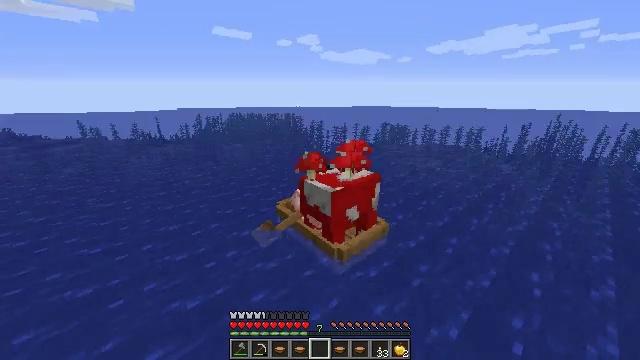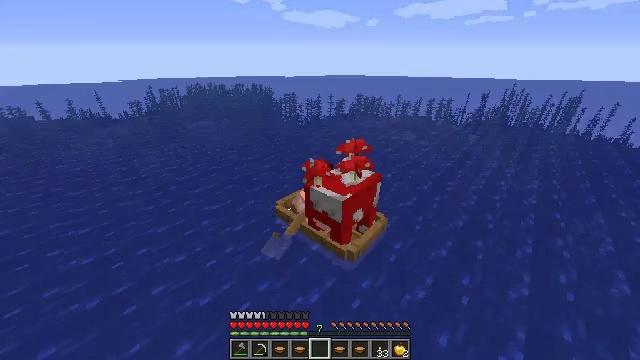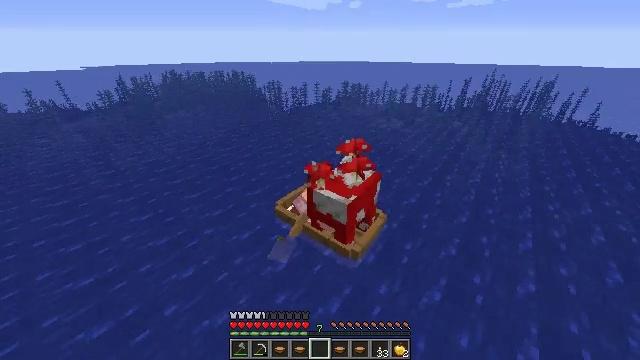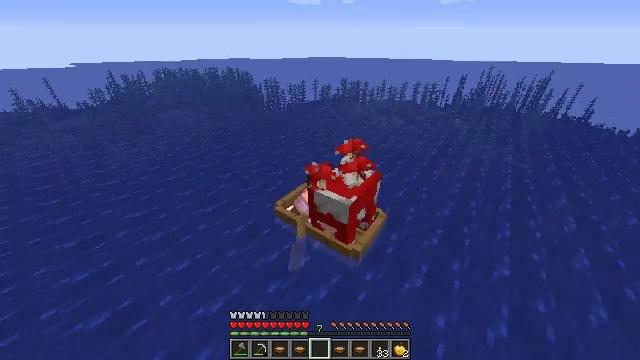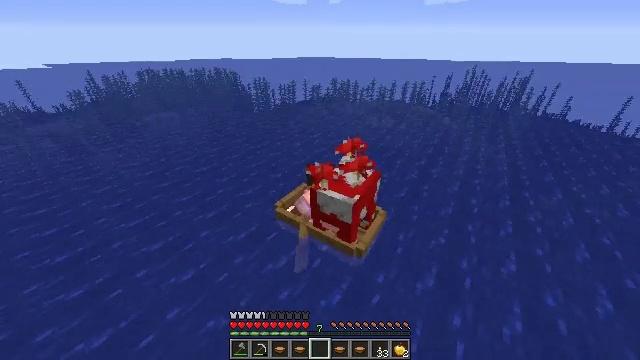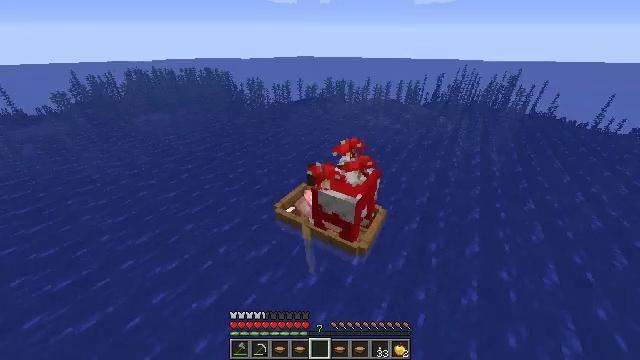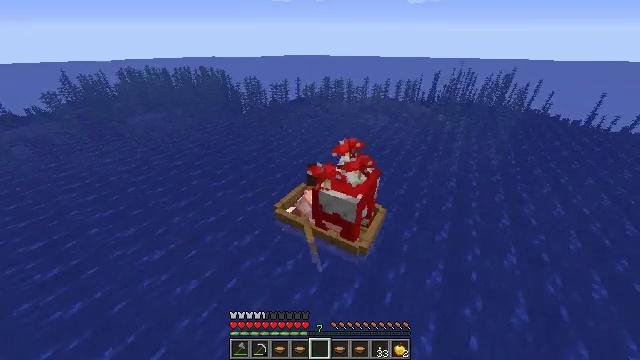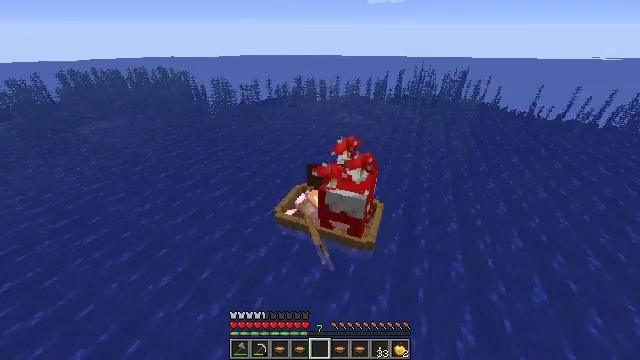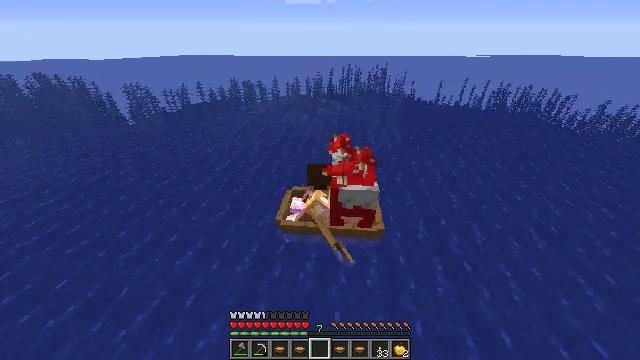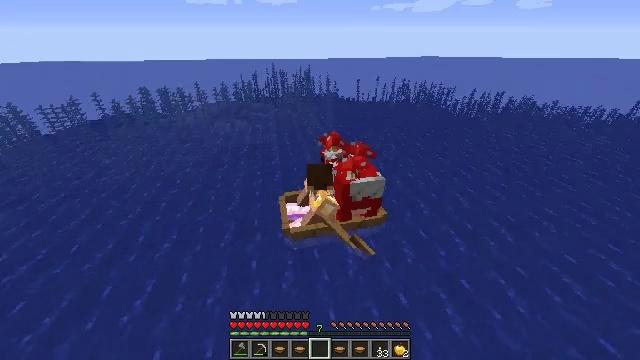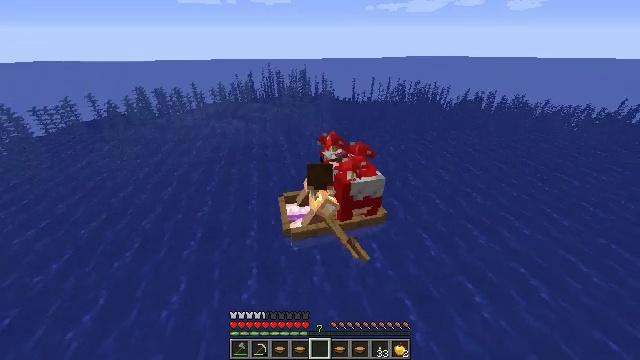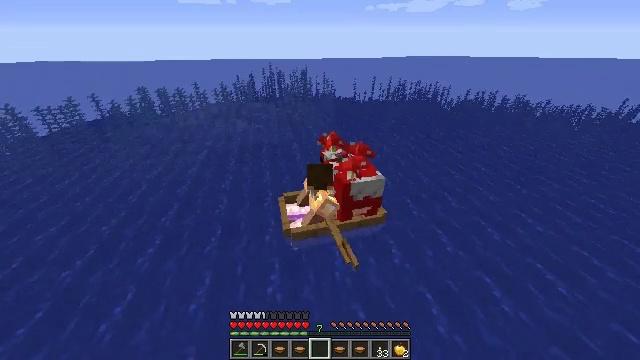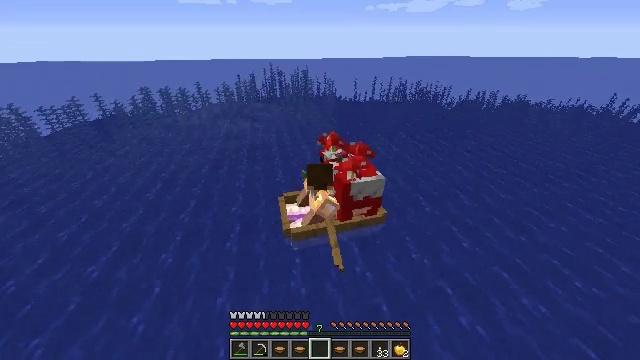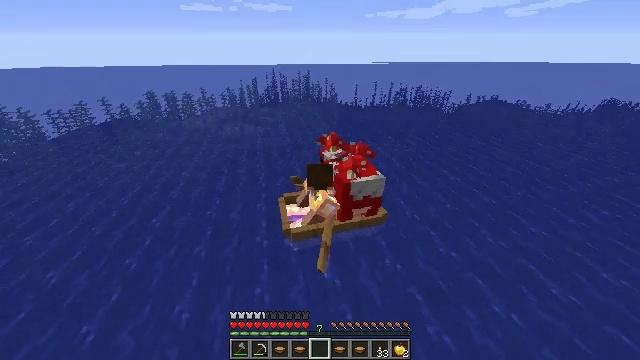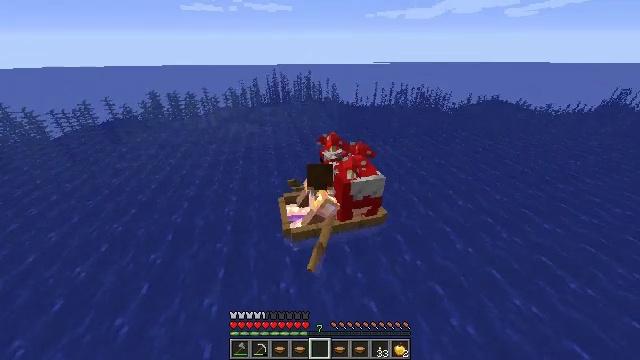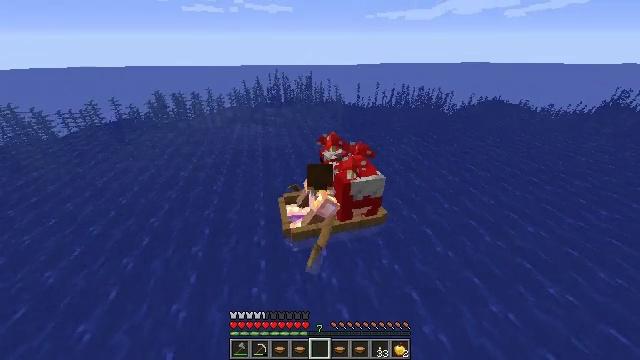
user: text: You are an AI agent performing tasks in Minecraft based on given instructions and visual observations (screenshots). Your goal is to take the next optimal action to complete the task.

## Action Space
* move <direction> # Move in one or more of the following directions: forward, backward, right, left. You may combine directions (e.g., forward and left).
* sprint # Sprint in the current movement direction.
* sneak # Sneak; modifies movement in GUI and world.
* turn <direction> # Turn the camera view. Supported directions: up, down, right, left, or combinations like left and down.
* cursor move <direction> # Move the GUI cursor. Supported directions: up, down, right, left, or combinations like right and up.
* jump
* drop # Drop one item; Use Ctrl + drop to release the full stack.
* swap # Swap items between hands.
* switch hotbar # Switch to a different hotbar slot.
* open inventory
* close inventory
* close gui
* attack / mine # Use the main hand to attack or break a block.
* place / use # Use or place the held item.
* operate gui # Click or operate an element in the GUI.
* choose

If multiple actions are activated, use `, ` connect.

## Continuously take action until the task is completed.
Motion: motion action
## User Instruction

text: Remove a mushroom stew from the inventory.
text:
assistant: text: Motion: move forward, sprint, turn right and down
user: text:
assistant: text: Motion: move forward, sprint, turn right and down
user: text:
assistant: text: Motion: move forward, sprint, turn right
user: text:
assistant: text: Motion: move forward, sprint, turn right
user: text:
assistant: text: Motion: move forward, sprint, turn right
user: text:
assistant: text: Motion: move forward, sprint, turn right
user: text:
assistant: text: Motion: move forward, sprint, turn right
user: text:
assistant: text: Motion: move forward, sprint, turn right
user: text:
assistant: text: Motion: move forward, sprint, turn right
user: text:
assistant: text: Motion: move forward, sprint, turn right
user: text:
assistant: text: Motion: move forward, sprint, turn right
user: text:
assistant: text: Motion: move forward, sprint, turn right
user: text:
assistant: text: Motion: move forward, sprint, turn right and up
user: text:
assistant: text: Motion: move forward, sprint, turn right
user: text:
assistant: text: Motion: move forward, sprint, turn right
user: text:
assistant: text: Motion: move forward, sprint
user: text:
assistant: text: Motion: move forward, sprint
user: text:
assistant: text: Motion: move forward, sprint
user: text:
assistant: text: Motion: move forward, sprint, turn left
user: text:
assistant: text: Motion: move forward, turn left
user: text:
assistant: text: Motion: move forward, turn left
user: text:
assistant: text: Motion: move forward, turn left
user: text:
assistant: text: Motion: move forward
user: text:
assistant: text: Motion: move forward
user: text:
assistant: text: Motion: move forward, turn left
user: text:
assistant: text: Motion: move forward, turn left and up
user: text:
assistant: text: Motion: move forward, turn left and up
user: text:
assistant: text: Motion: move forward
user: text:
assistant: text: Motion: move forward
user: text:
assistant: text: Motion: move forward